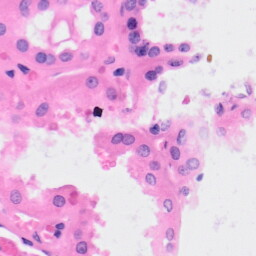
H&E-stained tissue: Kidney